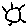
Label: sun